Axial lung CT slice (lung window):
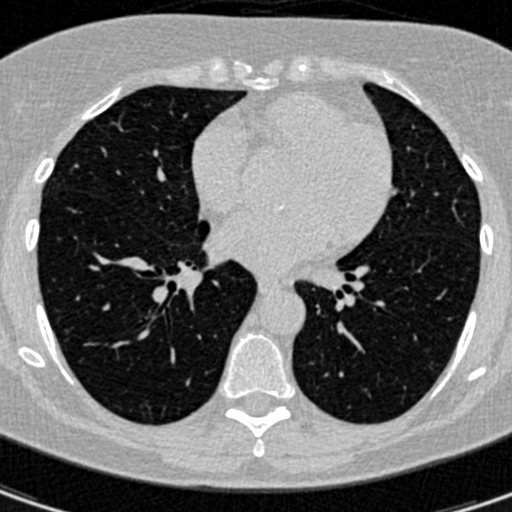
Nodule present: no